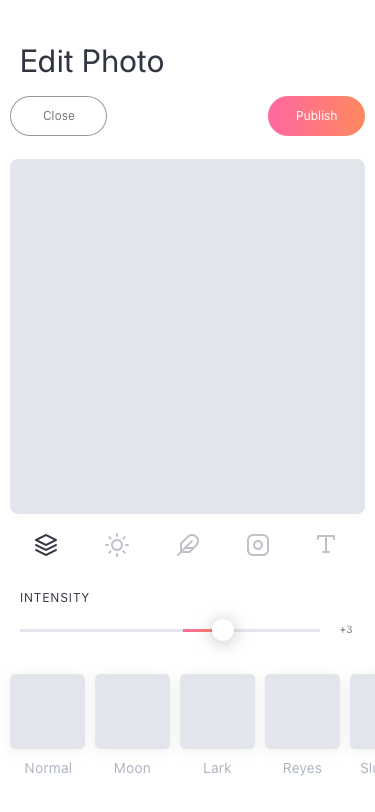
Text in this UI design:
Slumber
Reyes
Lark
Moon
Normal
+3
INTENSITY
Publish
Close
Edit Photo